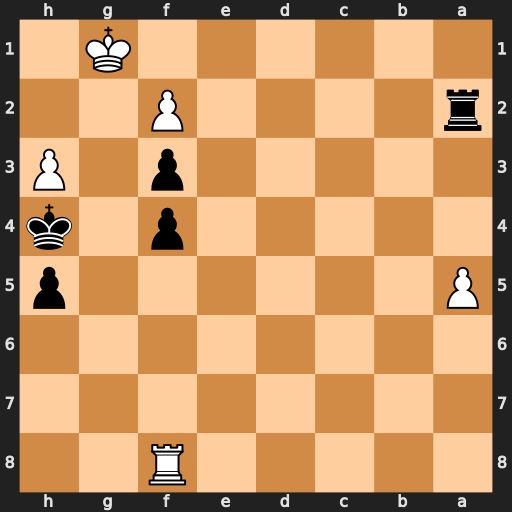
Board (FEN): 5R2/8/8/P6p/5p1k/5p1P/r4P2/6K1
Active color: b
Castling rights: -
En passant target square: -
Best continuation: Kxh3 Rb8 Ra1+ Rb1 Rxb1#